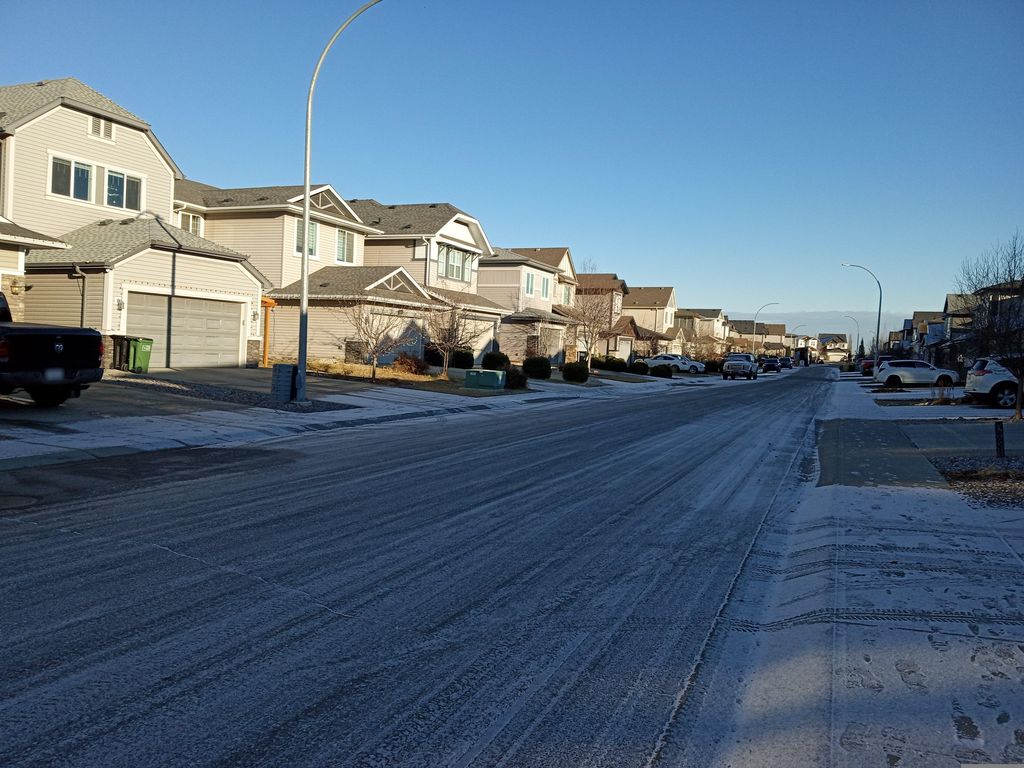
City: edmonton